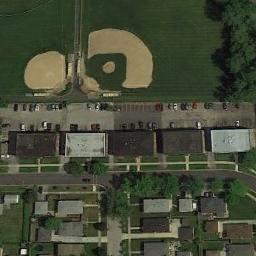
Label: baseball_diamond